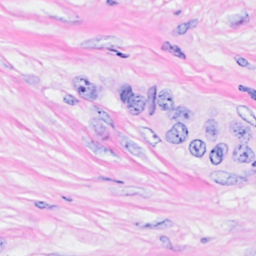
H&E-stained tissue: Breast